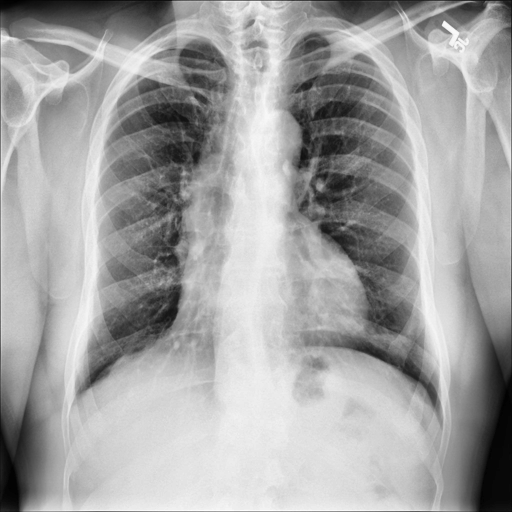
Finding: NORMAL